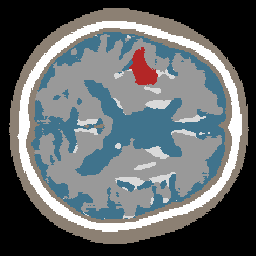
Label: lesion